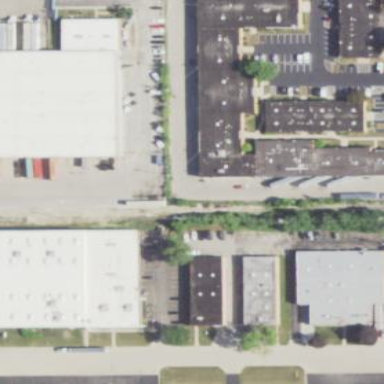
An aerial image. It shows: Industrial building with grey roof.